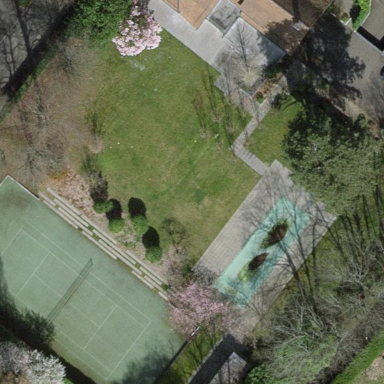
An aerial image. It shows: Garden enclosed by fence.